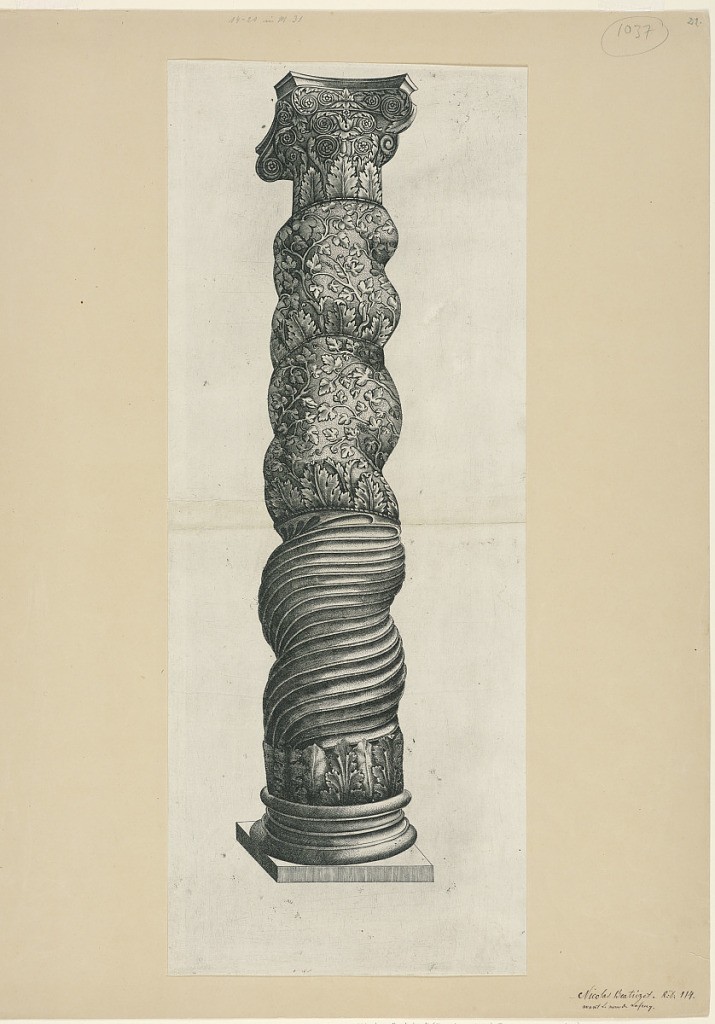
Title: The Column from the Temple of Solomon
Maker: Nicolas Beatrizet, French, active in Rome, ca. 1515–65
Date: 1570–73
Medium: Engraving on white laid paper
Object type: Print
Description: This depicts the ancient marble column preserved in the Chapel of the Pieta in St. Peter's, Rome.  It is a spiral column with the top half covered with a leafy vine ornamentation between a ring of acanthus leaves (at the middle) and another ring of acanthus leaves (at top), capped by an Ionic capital.  The bottom half of the column is a fluted spiral.  At the base is another row of acanthus leaves.  This impression is a first state before the inscription.